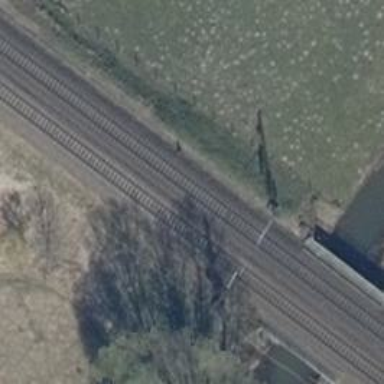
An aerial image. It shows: Railway bridge with electrified contact lines.